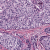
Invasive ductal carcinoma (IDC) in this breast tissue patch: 0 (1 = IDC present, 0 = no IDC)